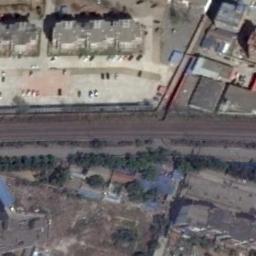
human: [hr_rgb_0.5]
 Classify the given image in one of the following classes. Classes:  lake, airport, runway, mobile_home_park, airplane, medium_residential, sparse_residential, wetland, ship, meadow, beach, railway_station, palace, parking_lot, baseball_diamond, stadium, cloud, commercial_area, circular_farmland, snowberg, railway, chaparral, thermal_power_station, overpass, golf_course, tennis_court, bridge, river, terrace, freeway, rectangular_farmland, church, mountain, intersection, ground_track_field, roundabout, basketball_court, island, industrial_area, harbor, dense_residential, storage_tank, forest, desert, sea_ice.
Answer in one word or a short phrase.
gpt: railway